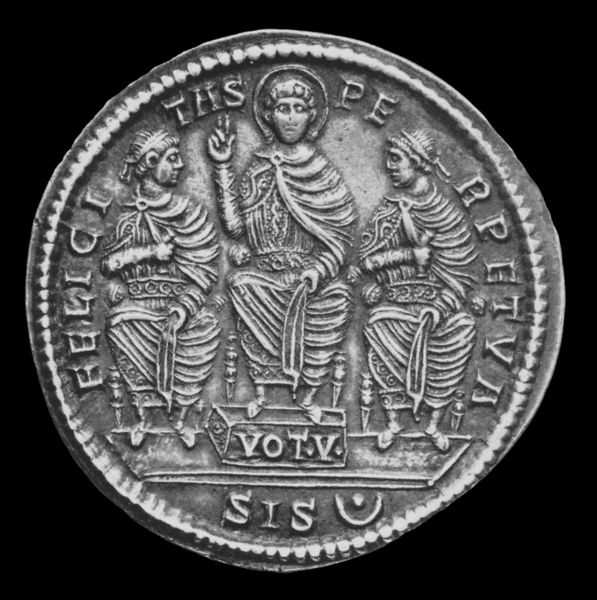
Titel: Medaillon Konstantins des Großen zwischen seinen Söhnen thronend
Institution: Paris, Bibliothèque Nationale
Schlagwörter: mann, sitzen, finger, männer, profil, stuhl, rund, schrift, rand, kaiser, könig, thron, foto, herrscher, heiligenschein, jesus, toga, segen, heiliger, siegel, münze, latein, umschrift, drei